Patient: sex F, age 65
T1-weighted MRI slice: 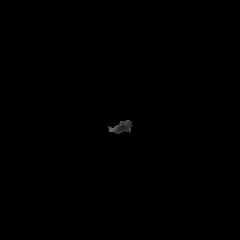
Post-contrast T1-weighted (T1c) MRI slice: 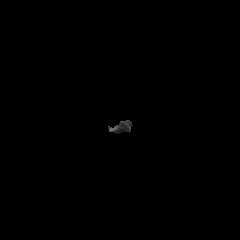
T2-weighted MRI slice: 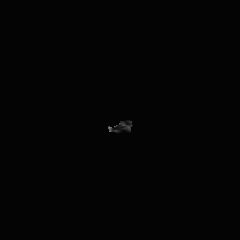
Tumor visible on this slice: no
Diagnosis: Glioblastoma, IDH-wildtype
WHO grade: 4